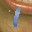
Label: 1